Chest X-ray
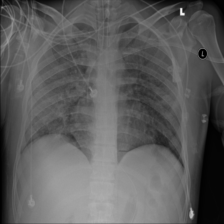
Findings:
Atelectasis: negative
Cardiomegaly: negative
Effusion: negative
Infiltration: negative
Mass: negative
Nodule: negative
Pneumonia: negative
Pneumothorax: negative
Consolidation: negative
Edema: negative
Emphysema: negative
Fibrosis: negative
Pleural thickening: negative
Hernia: negative